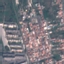
Land use / land cover class: Residential